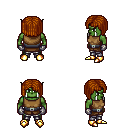
a pixel art fantasy rpg character, male body template, orc, green skin, leather chest armor, metal pants, brunette pageboy hairstyle, metal gloves, gold boots, four views (front, back, left, right), 2x2 character sprite sheet, small pixel art, hard edges, no anti-aliasing